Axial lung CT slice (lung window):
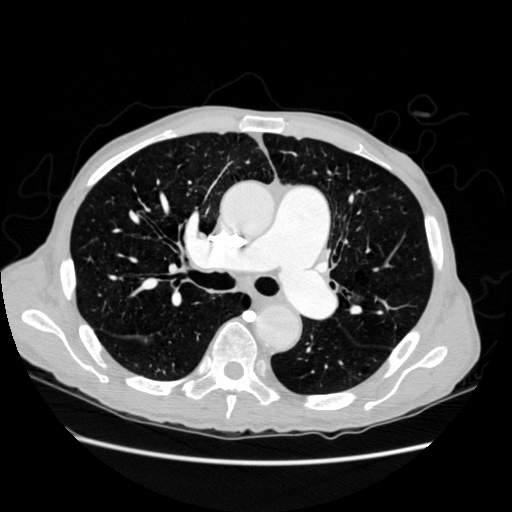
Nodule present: no